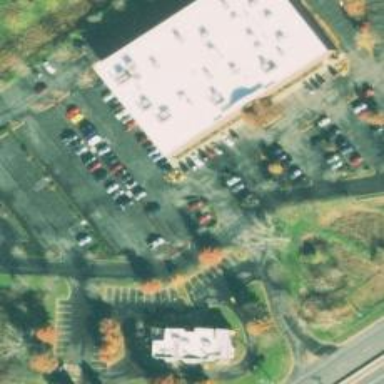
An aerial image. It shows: Office building.